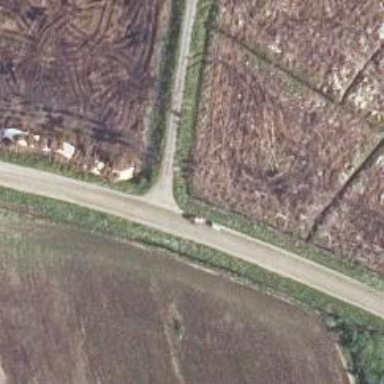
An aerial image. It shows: Simple road.